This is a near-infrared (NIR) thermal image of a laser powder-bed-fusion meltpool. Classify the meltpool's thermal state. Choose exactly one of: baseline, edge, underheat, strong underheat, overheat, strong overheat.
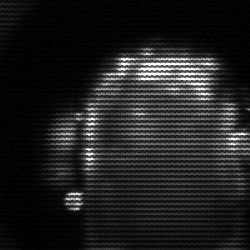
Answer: baseline